Field crop: maize
Growth stage: 1
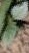
Species: datura